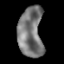
Tissue: lung
Cell type: Epithelial cells
Senescence score: 0.2228
Nuclear area (px): 1208
Mean DAPI intensity: 119.925